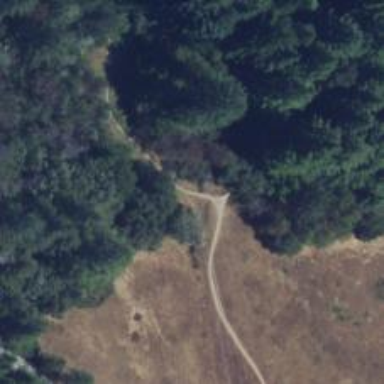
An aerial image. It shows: Path.